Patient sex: F
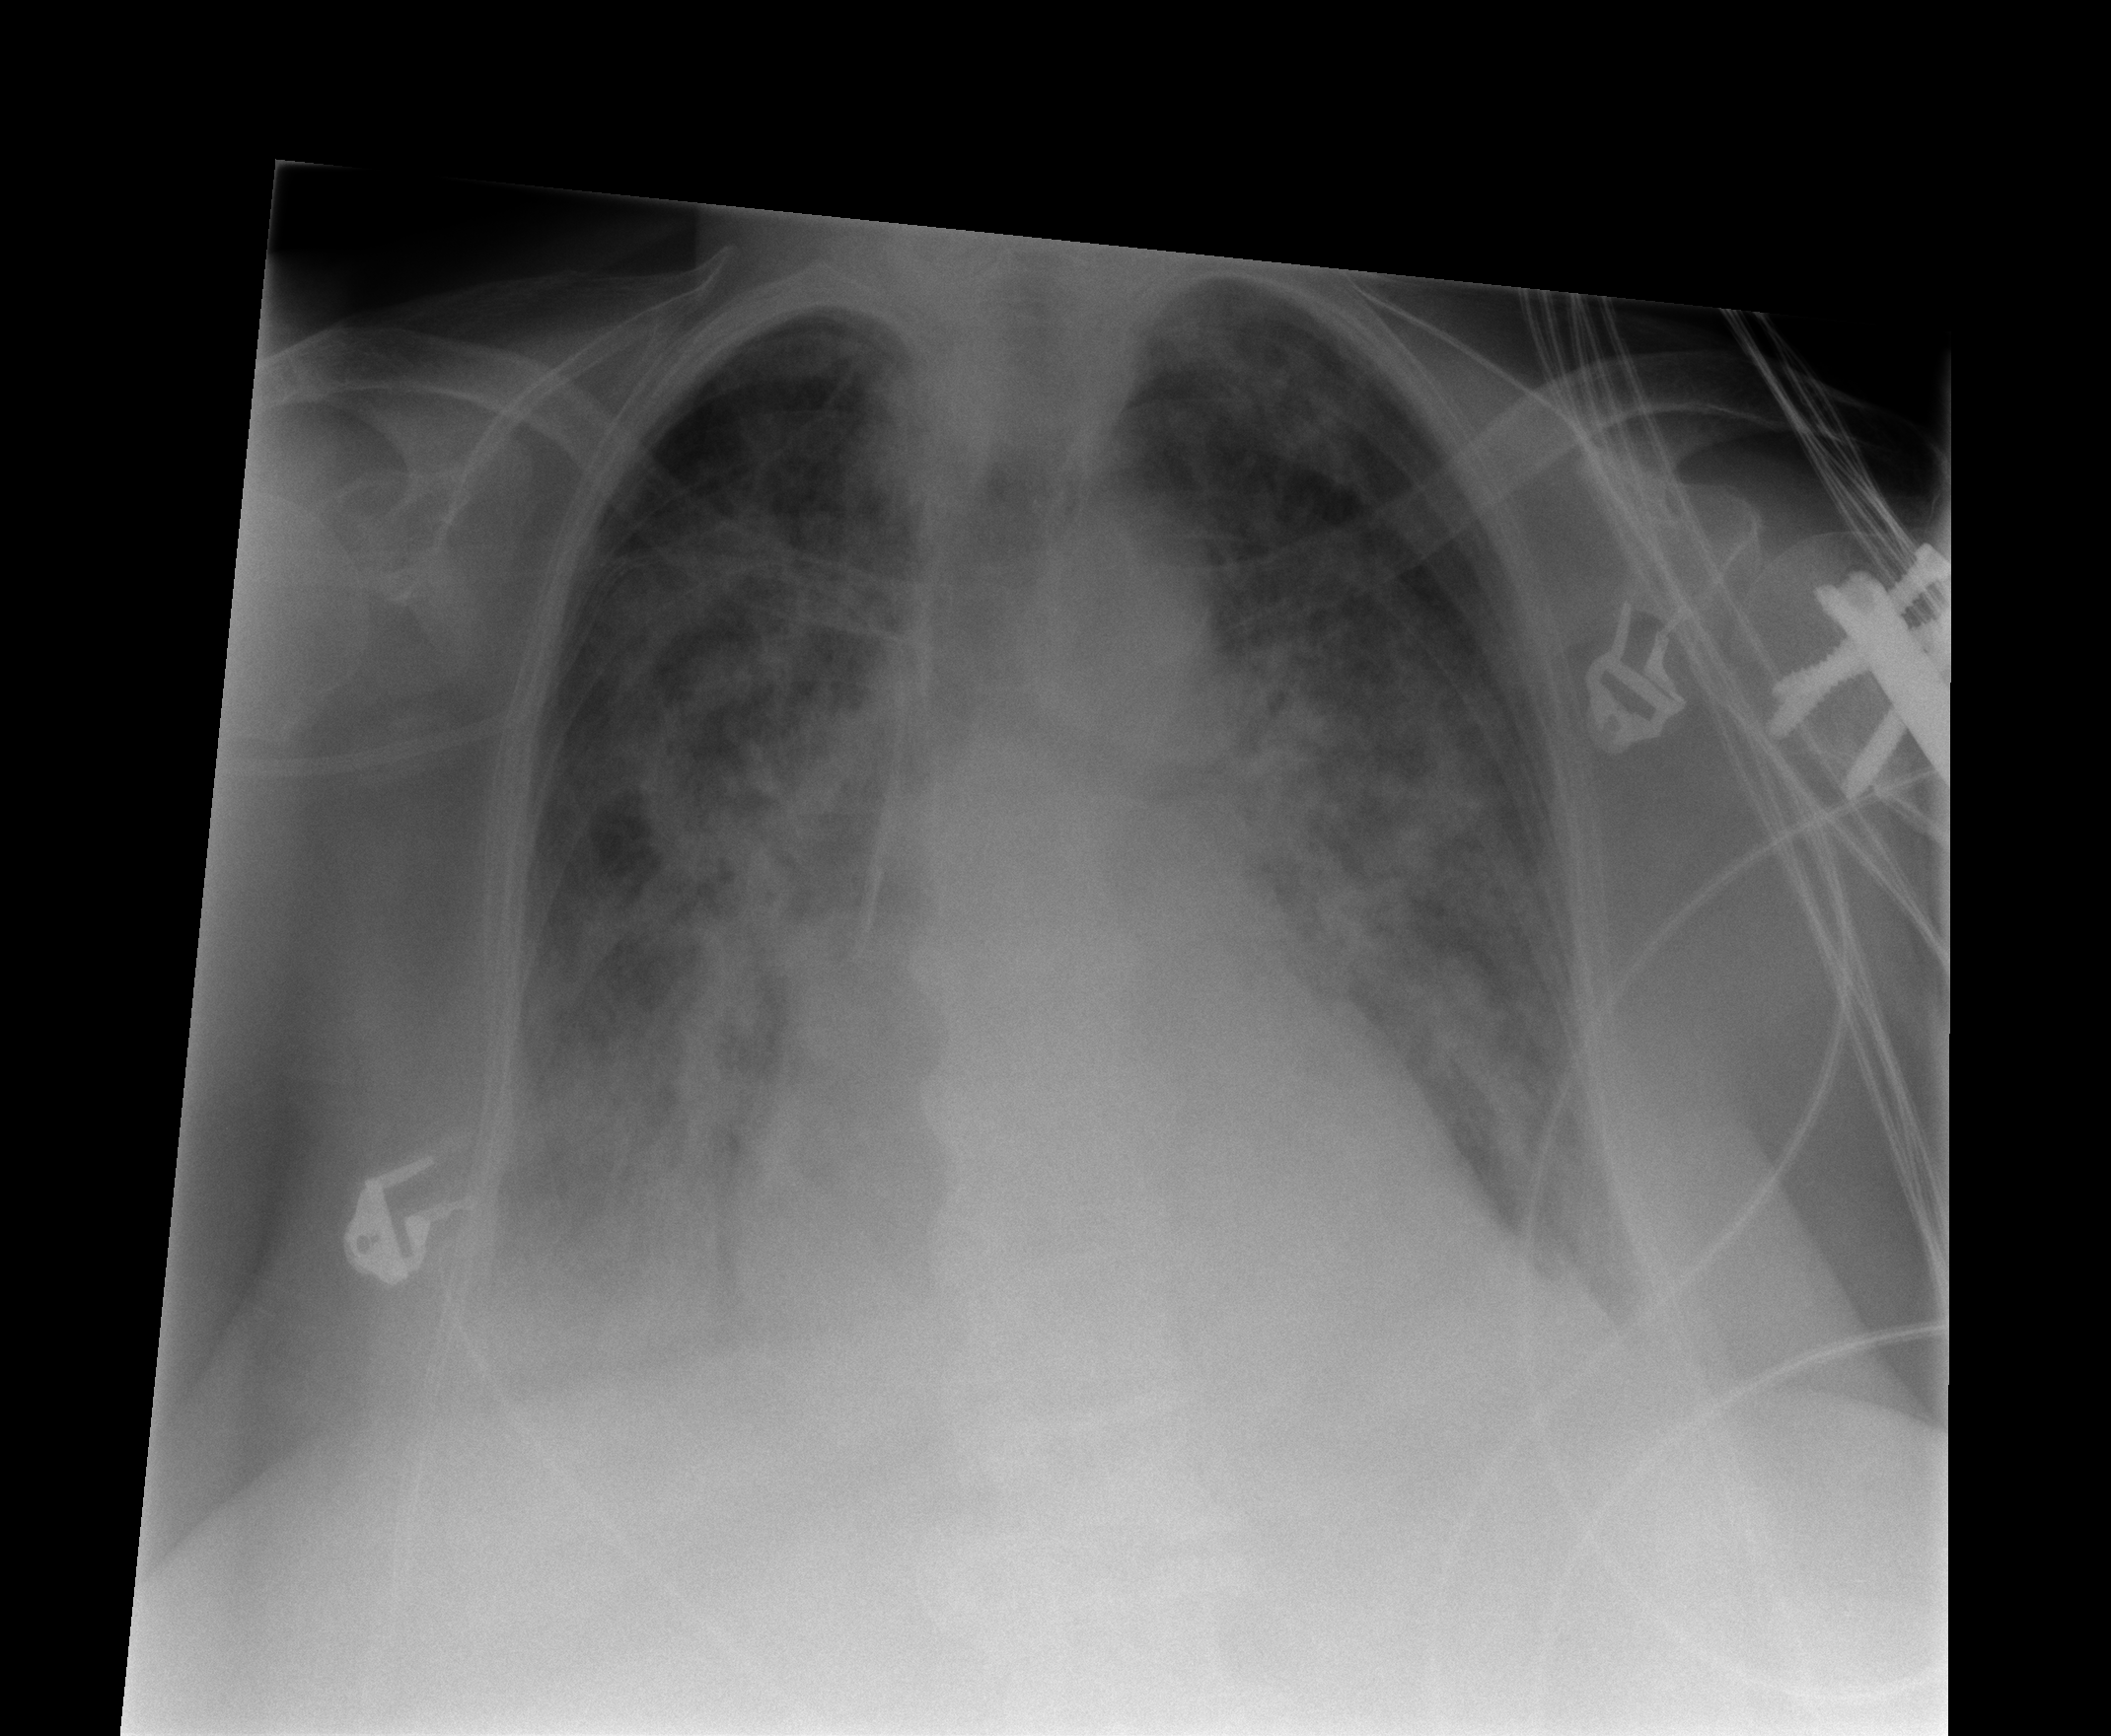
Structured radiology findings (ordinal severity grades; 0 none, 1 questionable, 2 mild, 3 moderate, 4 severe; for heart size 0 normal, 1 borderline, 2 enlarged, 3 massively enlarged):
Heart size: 2
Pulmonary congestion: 3
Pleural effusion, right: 2
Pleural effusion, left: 2
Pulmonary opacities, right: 3
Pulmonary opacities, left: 3
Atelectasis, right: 3
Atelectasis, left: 2